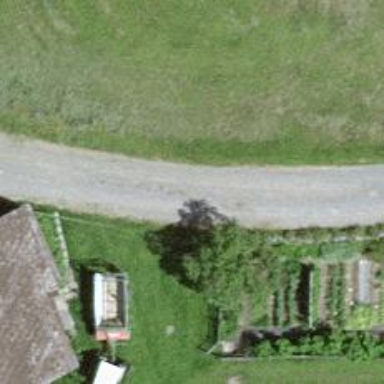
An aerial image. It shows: Grade1 fine gravel driveway for service vehicles.